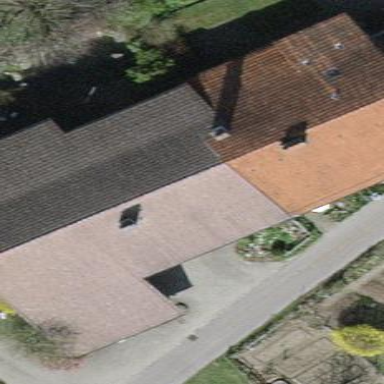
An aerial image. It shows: Detached building.